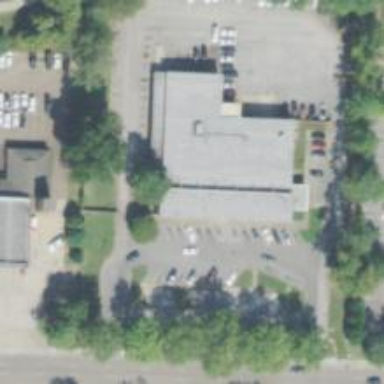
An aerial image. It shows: Post office.